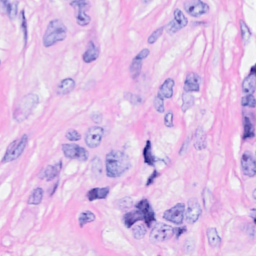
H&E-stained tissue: Breast